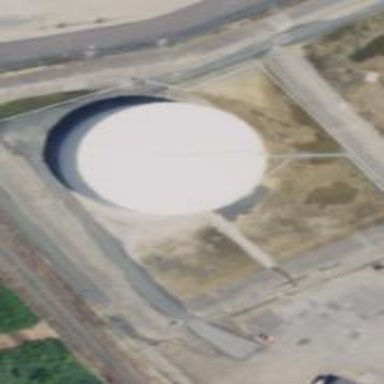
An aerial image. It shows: Storage tank that is man-made.